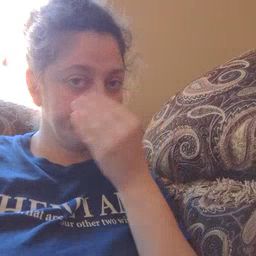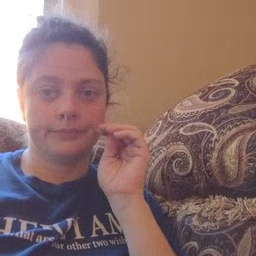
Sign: flower